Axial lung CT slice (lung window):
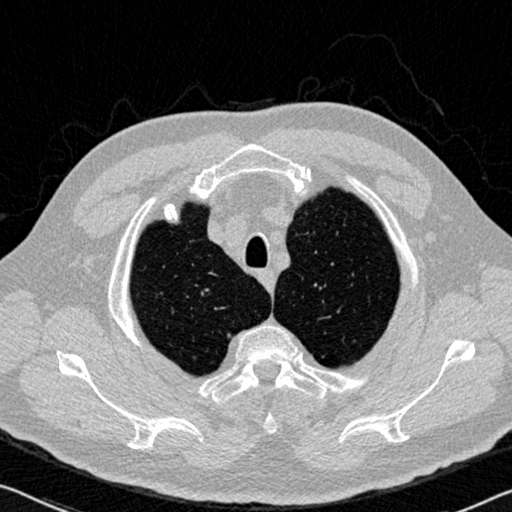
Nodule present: no